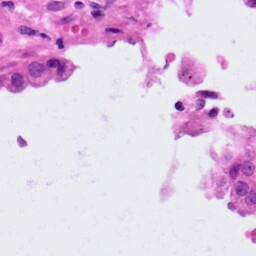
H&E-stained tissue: Lung